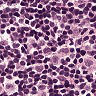
Metastatic tissue present: no